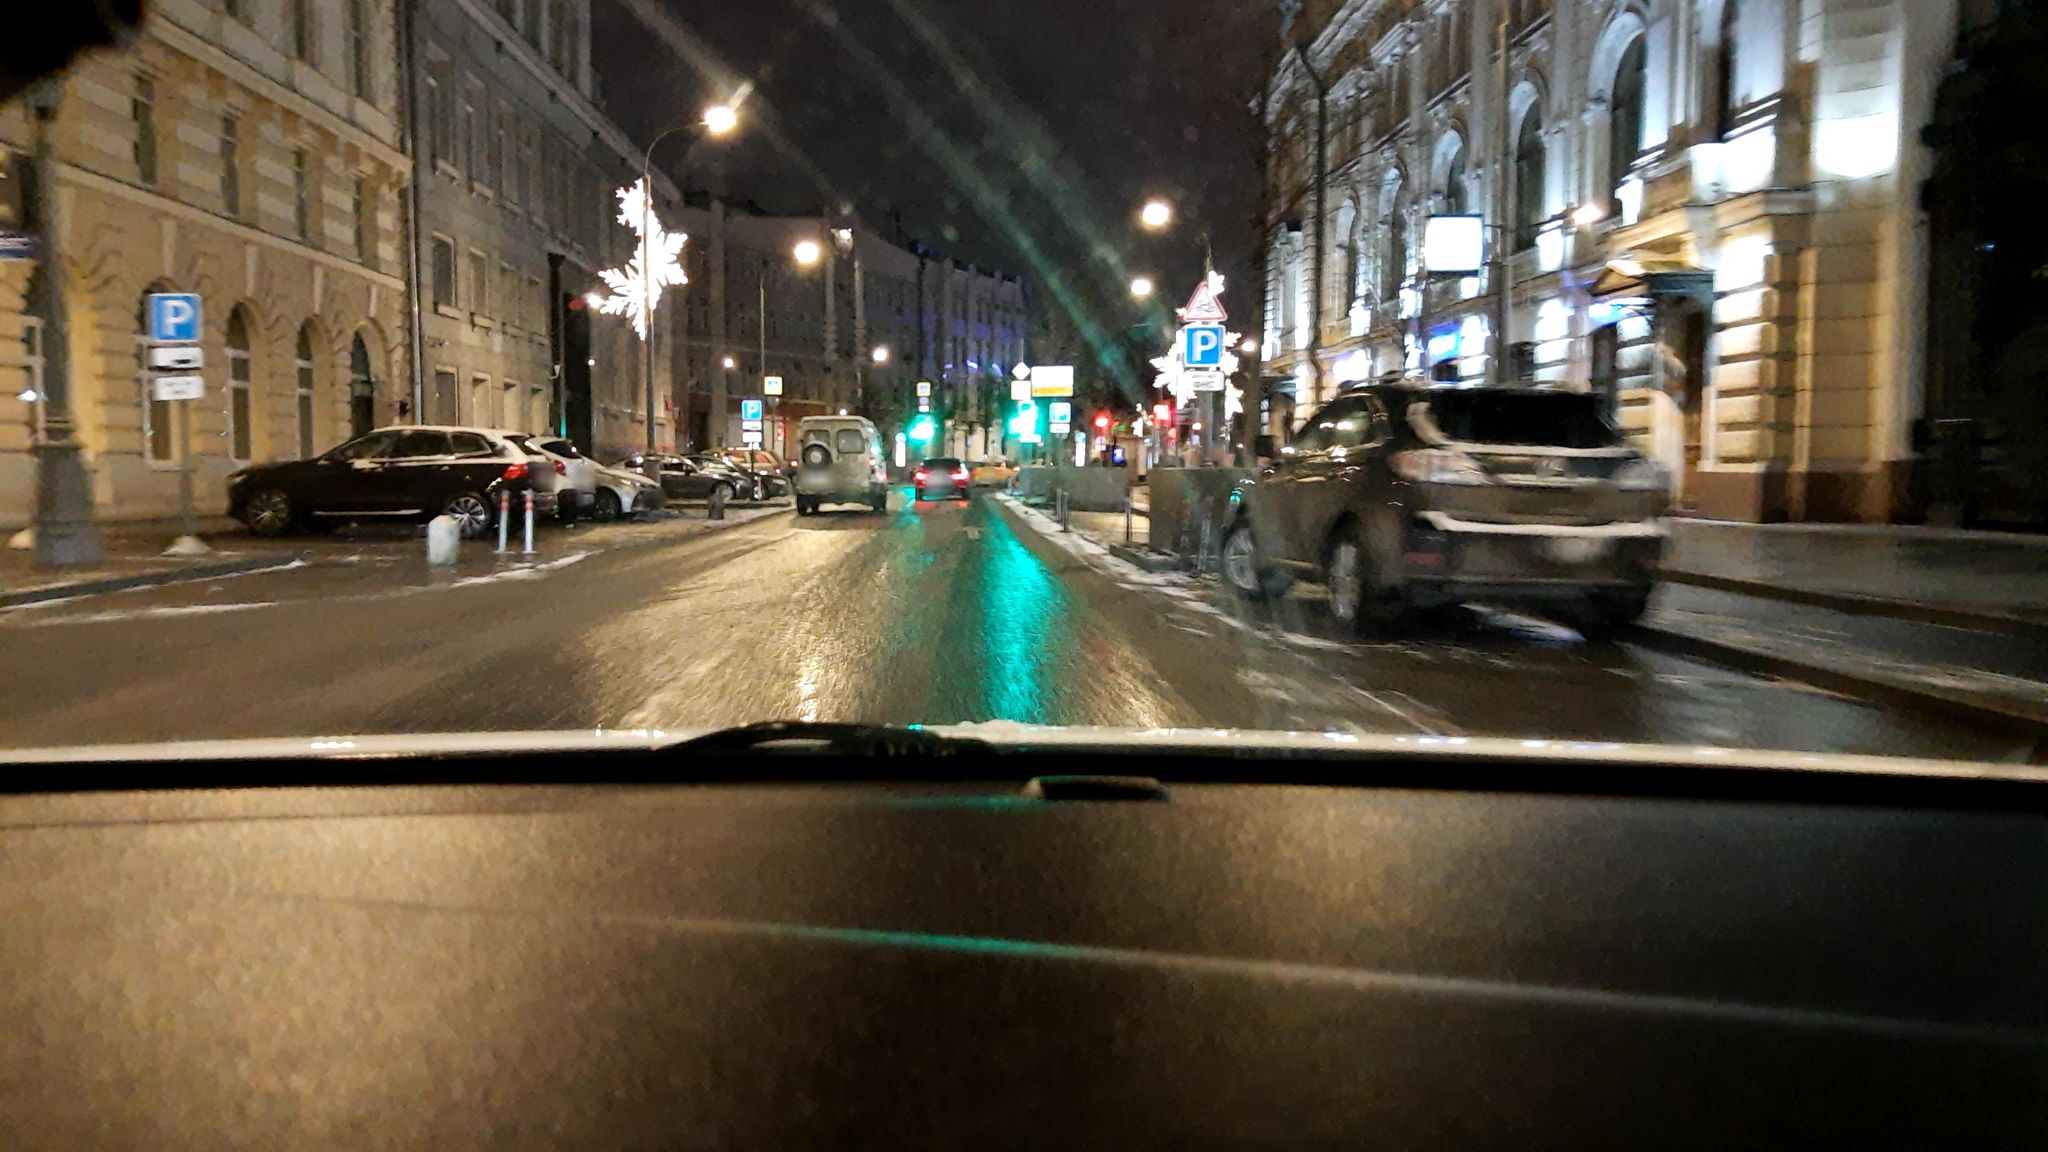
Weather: clear
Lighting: night
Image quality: slightly poor
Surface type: driving surface
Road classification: footway
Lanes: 2
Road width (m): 4.5
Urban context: urban centre
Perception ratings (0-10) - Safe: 1.14, Lively: 7.37, Beautiful: 8.61, Boring: 4.62, Depressing: 5.5, Wealthy: 4.67